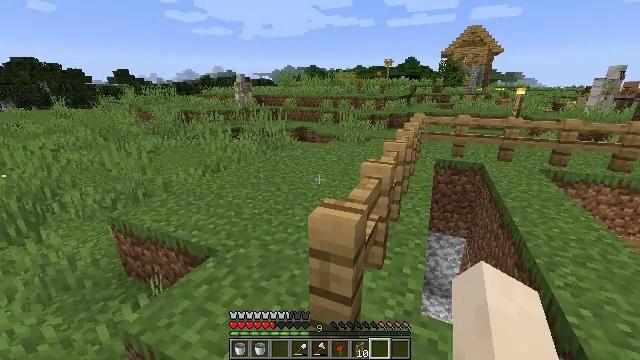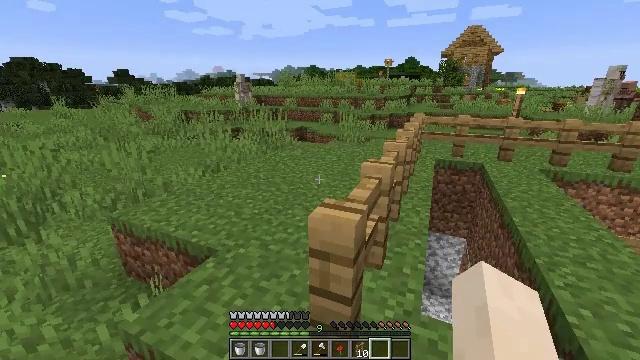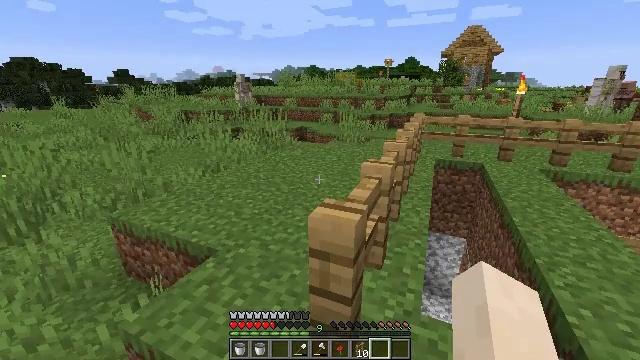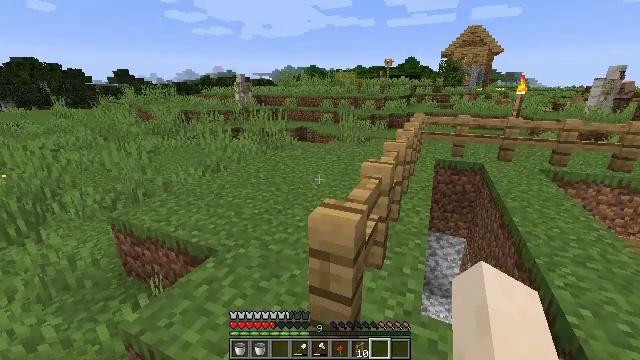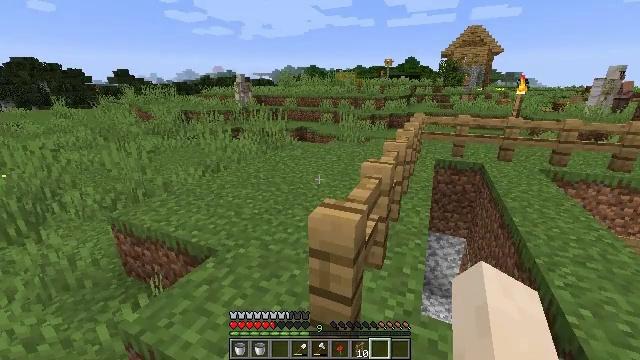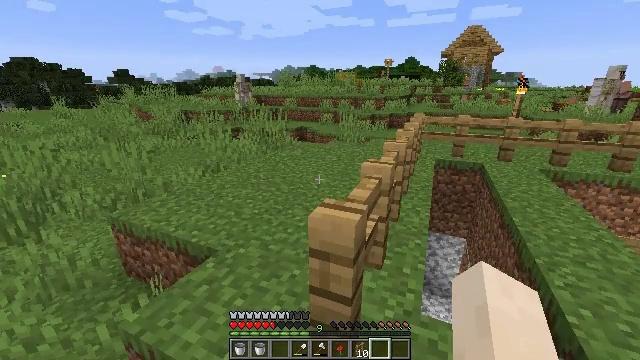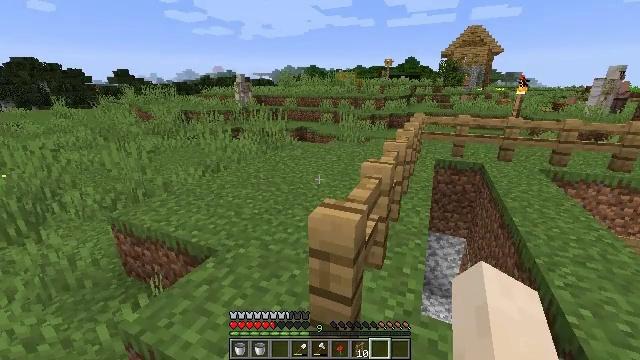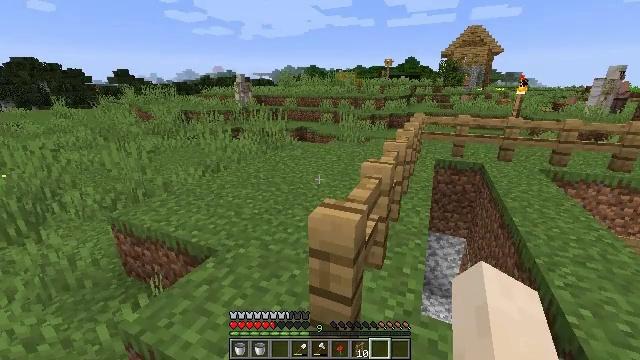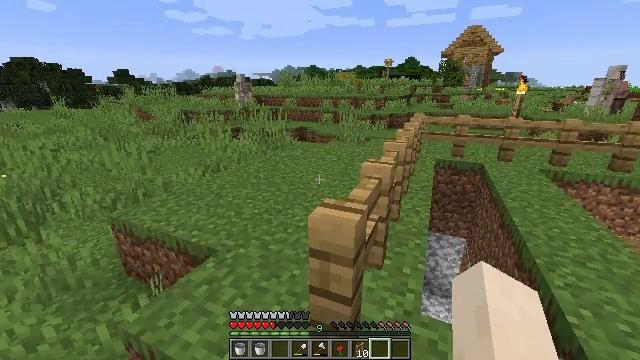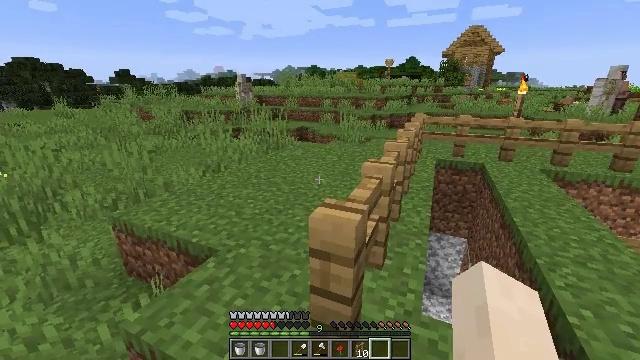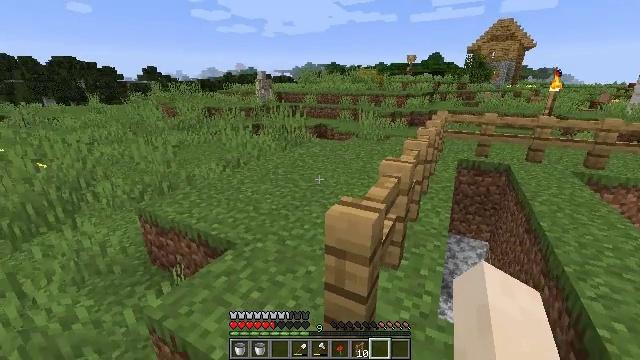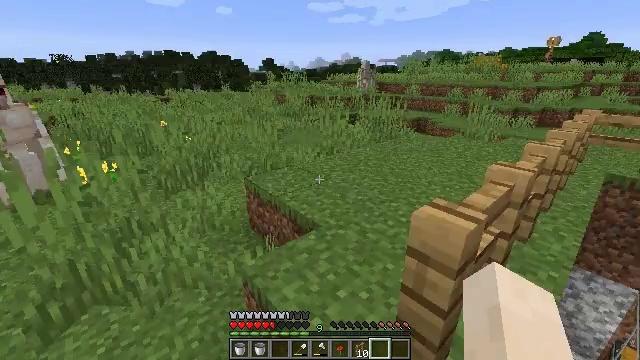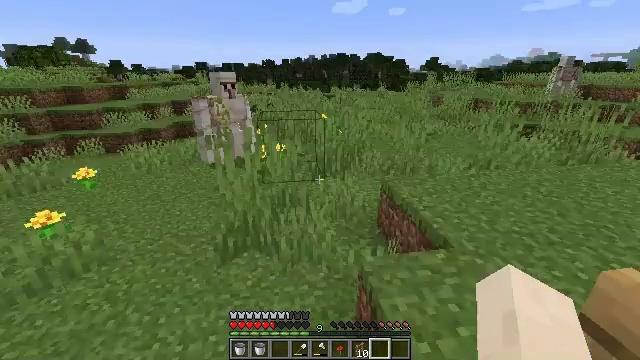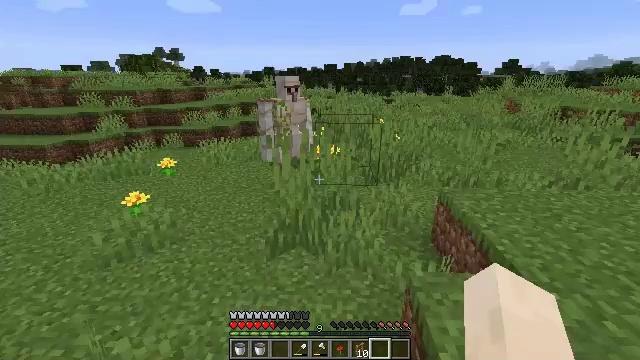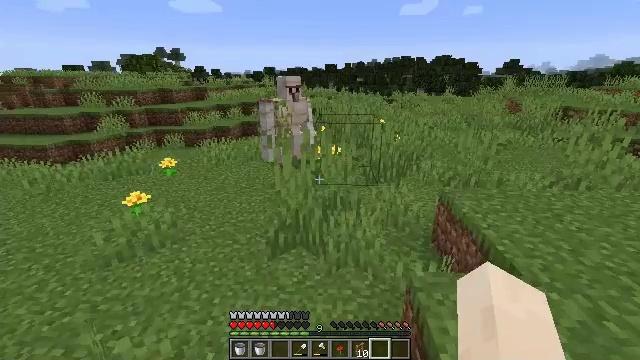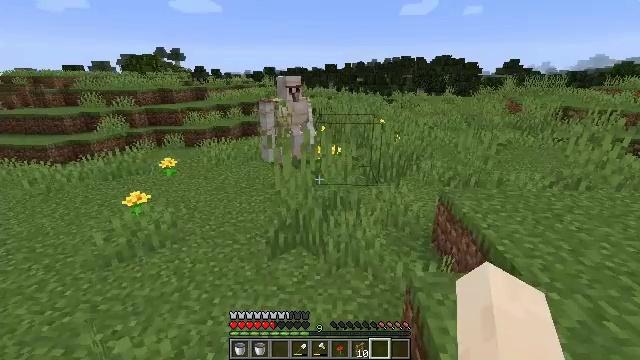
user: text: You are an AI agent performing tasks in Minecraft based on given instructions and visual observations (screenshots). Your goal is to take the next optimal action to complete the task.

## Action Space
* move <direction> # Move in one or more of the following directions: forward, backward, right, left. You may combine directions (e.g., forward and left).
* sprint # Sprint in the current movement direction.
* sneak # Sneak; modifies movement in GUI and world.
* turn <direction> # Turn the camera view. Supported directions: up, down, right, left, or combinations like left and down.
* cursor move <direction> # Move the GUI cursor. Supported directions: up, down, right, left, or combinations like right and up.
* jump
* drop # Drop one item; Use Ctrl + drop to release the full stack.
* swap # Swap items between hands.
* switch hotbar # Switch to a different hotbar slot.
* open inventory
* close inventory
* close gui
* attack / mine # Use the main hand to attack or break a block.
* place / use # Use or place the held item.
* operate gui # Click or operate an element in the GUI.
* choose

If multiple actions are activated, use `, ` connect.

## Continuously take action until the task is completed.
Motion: motion action
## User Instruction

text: Break the dark oak sapling to pick it up.
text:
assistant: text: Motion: no_op
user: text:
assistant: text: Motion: no_op
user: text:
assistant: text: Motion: no_op
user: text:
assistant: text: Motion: no_op
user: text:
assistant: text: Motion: no_op
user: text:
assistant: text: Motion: no_op
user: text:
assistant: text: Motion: no_op
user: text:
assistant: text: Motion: no_op
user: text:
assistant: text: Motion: no_op
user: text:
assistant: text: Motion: turn left
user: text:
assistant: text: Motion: turn left and down
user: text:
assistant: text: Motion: turn left
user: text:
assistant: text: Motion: turn left
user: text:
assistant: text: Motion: no_op
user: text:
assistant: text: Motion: no_op
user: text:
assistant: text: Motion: no_op
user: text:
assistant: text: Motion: no_op
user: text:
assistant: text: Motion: no_op
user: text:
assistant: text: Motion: no_op
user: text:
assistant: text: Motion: no_op
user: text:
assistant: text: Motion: no_op
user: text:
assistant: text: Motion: no_op
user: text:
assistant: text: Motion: no_op
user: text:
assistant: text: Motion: turn right
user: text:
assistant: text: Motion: turn right
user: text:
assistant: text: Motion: turn right
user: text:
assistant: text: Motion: no_op
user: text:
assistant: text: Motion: no_op
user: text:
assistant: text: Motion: no_op
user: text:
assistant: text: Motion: no_op